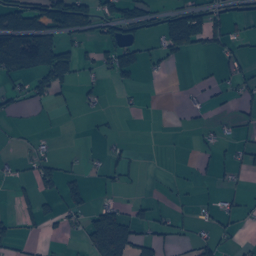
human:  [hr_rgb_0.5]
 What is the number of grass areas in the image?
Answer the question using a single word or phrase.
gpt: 137

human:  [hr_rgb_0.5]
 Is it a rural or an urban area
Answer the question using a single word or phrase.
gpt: rural

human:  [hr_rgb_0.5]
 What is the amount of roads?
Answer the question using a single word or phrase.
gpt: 114

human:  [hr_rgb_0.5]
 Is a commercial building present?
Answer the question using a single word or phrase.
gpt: no

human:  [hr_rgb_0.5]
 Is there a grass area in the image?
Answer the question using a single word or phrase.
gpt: yes

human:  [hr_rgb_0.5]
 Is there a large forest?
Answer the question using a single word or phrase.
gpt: yes

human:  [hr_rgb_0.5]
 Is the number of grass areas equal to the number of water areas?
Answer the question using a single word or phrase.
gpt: no

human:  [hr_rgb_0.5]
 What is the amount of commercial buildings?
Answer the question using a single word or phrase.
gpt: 0

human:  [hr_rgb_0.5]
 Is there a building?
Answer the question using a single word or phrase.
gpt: yes

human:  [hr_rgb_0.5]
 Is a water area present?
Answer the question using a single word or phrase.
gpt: yes

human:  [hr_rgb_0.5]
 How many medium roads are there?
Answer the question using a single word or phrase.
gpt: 0

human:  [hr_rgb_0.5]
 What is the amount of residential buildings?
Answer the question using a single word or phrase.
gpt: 291

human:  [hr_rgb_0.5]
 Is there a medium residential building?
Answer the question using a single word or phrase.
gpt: yes

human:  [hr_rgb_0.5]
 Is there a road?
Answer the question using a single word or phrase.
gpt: yes

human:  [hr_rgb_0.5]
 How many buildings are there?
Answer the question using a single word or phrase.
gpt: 292

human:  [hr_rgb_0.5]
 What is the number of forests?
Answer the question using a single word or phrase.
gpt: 134

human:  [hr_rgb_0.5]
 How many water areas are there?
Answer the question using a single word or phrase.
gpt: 19

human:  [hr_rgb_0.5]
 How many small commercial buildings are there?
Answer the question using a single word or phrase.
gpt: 0

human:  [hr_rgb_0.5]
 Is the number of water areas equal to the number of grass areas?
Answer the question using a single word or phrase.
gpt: no

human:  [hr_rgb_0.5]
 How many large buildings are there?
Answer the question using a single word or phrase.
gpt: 0

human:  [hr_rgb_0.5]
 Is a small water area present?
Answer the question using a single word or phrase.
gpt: yes

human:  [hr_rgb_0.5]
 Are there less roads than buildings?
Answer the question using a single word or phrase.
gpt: yes

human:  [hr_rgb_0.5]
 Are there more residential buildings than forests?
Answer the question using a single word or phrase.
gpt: yes

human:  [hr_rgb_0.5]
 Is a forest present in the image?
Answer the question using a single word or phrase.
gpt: yes

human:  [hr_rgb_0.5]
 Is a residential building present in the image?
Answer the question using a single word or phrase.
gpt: yes

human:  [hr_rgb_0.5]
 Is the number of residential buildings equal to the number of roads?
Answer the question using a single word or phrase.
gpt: no

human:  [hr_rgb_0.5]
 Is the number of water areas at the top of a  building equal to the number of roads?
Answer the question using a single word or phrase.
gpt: no

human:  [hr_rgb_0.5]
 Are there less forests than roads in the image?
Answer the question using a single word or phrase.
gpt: no

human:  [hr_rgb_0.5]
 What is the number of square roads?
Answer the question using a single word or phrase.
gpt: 0

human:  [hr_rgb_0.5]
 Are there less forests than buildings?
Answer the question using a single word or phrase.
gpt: yes

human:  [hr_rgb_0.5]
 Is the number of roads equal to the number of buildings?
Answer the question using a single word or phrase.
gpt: no

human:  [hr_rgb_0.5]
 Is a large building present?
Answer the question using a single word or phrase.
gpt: no

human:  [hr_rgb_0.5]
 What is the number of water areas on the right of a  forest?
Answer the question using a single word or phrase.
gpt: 18

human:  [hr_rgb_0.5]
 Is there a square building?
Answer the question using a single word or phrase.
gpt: yes

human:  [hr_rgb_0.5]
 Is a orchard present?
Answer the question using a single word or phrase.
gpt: yes

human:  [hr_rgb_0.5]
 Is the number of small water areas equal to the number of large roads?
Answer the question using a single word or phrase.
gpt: no

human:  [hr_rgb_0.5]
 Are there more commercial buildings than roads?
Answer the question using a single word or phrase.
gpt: no

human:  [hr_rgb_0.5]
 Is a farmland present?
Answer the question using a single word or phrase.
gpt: yes

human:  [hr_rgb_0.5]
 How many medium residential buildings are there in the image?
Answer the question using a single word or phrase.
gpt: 4

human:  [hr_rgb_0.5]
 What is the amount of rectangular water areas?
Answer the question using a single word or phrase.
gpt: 7

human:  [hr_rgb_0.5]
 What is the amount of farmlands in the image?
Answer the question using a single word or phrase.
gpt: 45

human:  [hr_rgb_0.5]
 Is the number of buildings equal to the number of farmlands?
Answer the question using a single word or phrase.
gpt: no

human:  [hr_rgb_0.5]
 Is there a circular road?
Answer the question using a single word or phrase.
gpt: no

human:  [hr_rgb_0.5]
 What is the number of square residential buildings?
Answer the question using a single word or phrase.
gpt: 2

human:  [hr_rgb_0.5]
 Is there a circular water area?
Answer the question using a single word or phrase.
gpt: yes

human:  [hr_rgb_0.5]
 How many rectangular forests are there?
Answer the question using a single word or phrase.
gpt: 24

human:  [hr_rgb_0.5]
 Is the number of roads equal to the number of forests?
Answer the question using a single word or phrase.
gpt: no

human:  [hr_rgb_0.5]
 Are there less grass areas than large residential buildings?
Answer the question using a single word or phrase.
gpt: no

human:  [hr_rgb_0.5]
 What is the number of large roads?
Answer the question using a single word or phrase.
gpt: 0

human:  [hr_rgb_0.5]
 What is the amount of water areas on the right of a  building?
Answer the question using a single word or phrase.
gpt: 18

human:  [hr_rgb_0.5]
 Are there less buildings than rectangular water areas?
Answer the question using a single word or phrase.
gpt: no

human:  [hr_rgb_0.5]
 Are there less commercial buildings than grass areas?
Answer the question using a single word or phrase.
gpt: yes

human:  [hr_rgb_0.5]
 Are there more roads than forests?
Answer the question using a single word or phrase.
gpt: no

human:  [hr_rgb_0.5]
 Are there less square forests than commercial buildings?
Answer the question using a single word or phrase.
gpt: no

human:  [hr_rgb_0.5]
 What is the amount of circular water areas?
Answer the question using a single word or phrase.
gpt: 1

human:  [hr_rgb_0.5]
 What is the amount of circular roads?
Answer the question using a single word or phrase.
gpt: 0

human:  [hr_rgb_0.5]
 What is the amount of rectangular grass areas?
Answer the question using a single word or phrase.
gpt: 19

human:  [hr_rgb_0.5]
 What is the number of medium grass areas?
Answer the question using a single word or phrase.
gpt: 19

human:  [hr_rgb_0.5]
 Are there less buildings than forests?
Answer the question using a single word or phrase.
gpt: no

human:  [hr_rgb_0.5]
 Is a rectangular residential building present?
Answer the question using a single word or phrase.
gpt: yes

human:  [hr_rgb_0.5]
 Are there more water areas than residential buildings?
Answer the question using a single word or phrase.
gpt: no

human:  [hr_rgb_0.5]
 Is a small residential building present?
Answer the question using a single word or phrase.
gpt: yes

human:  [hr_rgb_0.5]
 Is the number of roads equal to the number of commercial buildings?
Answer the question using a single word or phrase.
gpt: no

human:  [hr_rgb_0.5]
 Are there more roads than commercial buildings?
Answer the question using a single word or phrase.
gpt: yes